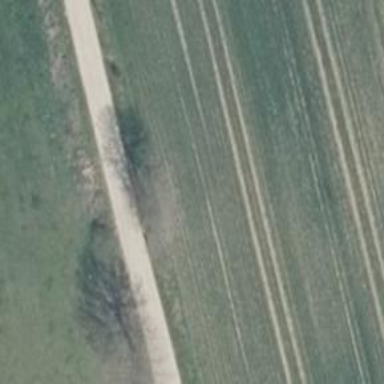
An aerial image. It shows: Unclassified road with grade 1 track type.